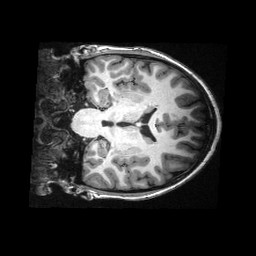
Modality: T1w
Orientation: coronal
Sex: male